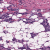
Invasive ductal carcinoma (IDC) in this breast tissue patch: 0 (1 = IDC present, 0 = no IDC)